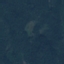
Land use / land cover: Forest